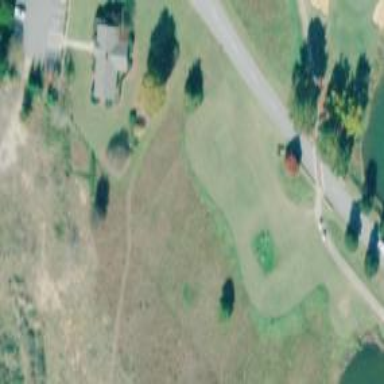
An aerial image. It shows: Area with grass used as rough in golf course.